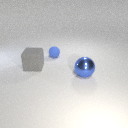
large blue metal sphere in front of small blue rubber sphere